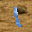
Label: 1